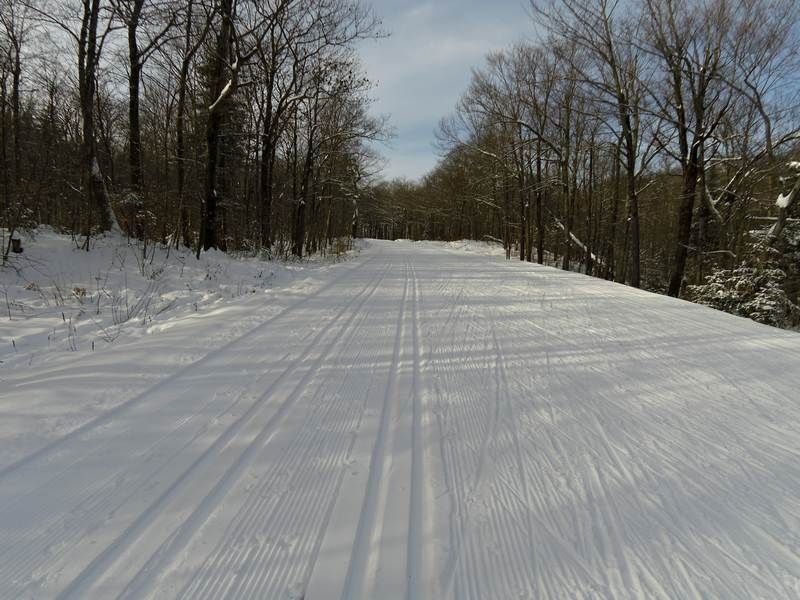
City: ottawa-gatineau